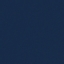
Label: SeaLake